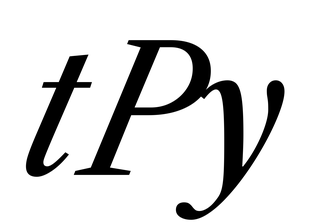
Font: LibreCaslonText-Italic_Italic